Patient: sex F, age 65
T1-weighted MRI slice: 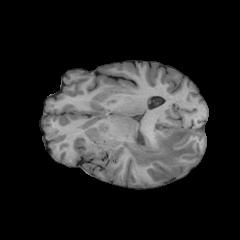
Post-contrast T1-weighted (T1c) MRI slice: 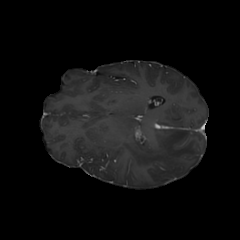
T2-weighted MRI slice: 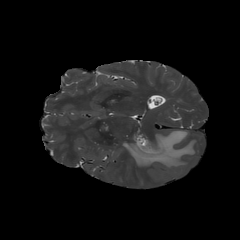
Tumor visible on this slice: yes
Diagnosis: Glioblastoma, IDH-wildtype
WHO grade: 4